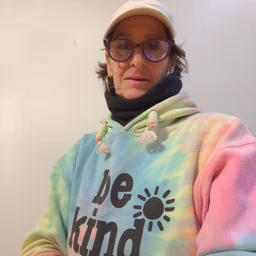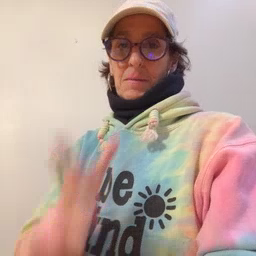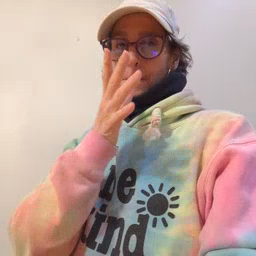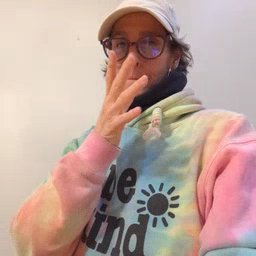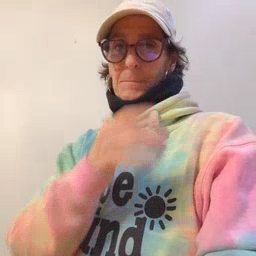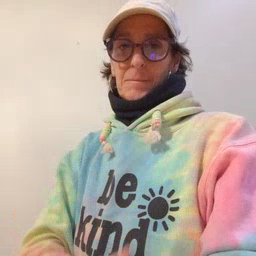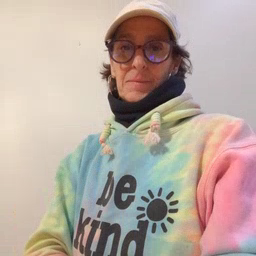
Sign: mom